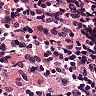
Metastatic tissue present: no